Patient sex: F
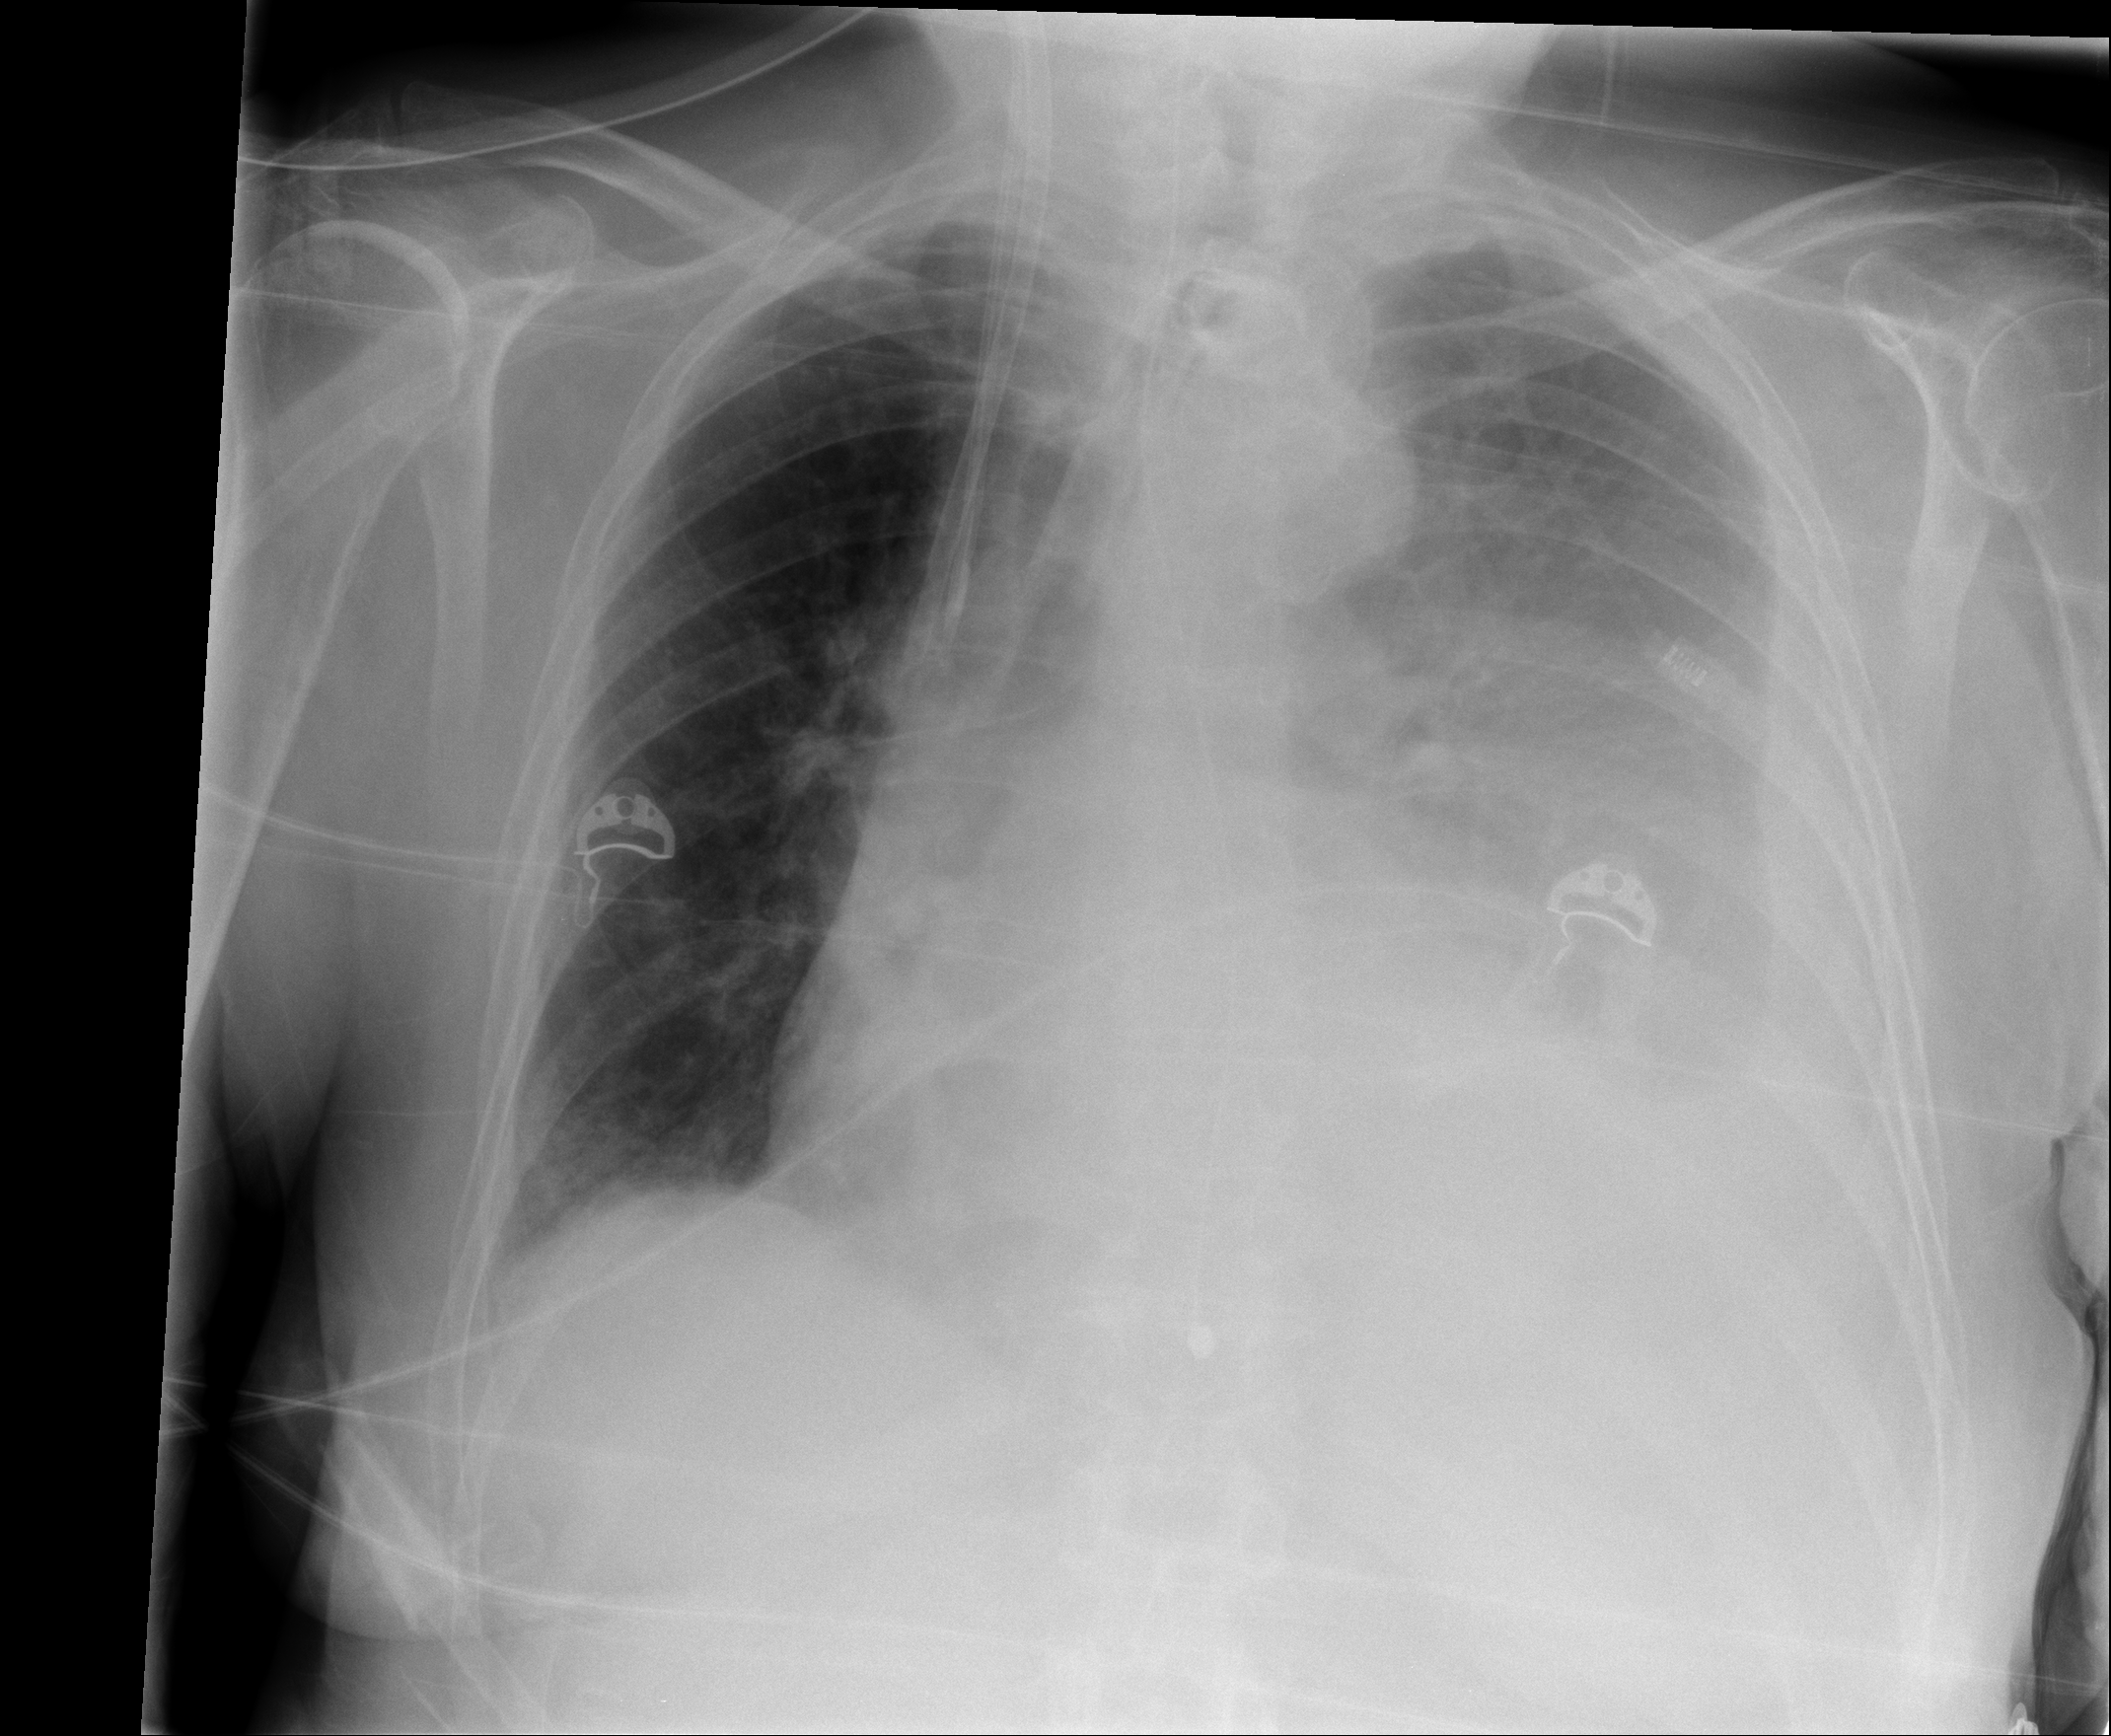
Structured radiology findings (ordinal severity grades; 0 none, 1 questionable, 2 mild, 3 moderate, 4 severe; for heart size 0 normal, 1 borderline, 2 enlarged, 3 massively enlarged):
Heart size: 1
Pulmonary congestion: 0
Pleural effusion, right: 0
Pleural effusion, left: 4
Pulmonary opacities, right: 0
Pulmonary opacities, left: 0
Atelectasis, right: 0
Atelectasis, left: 3